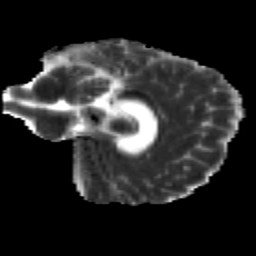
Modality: MD
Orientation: sagittal
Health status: healthy
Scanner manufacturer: siemens
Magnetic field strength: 3 T
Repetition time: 12 s
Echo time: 0.092 s